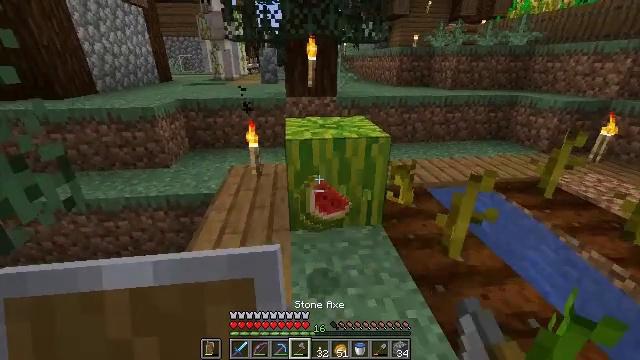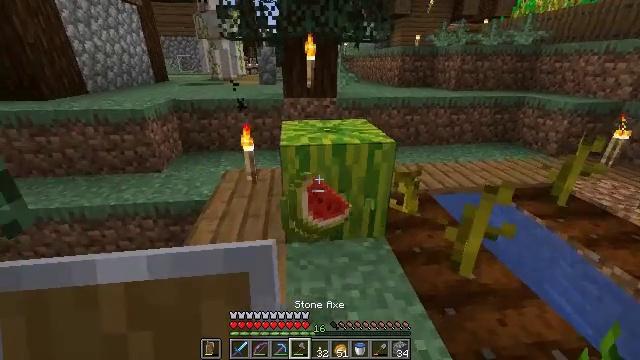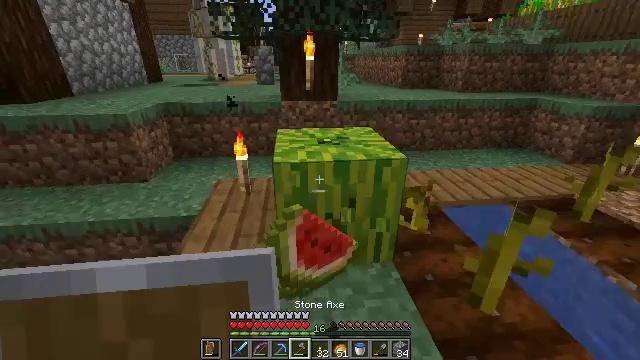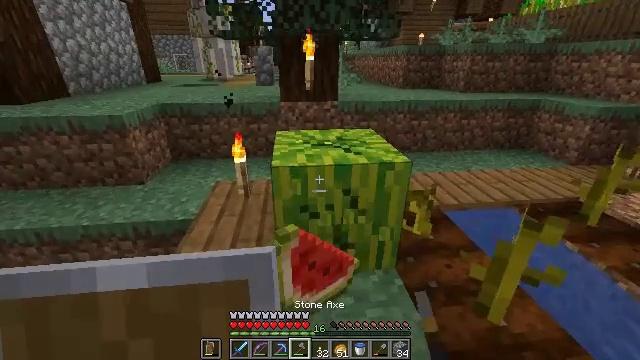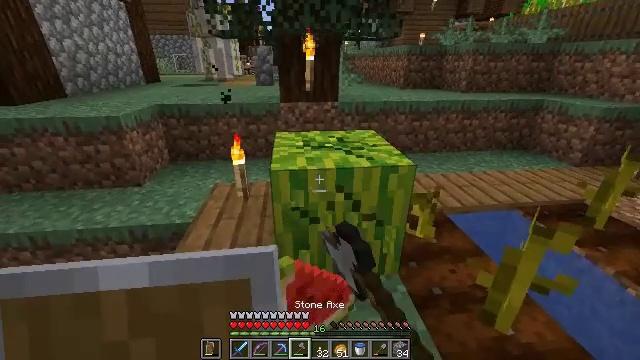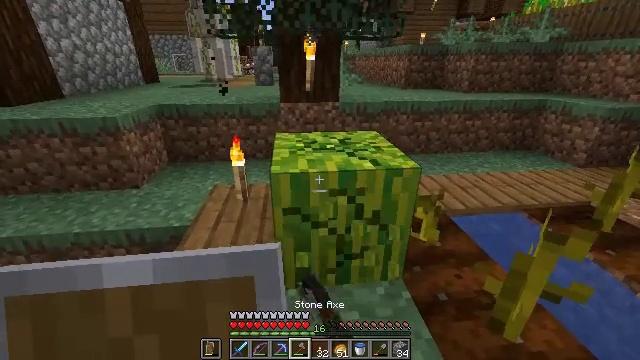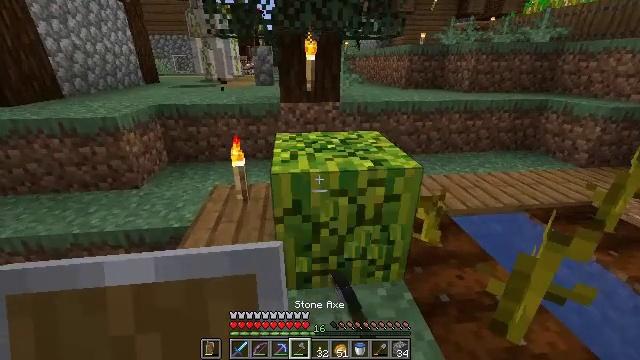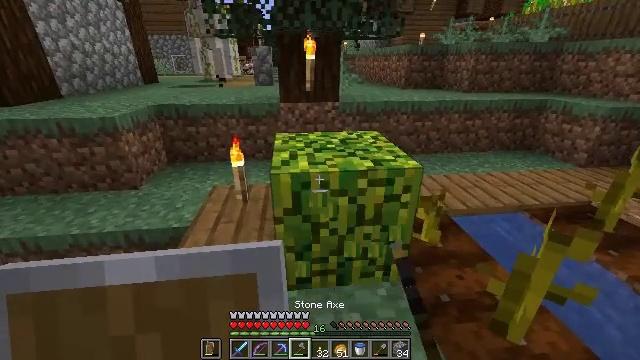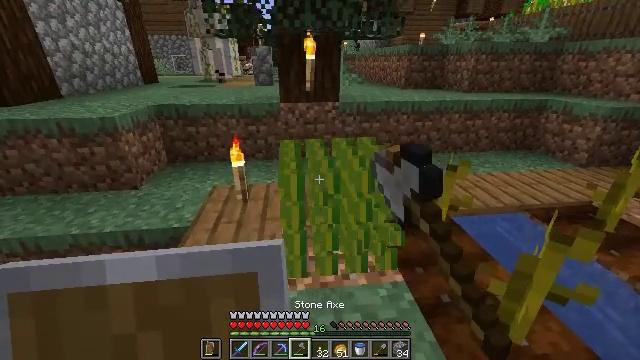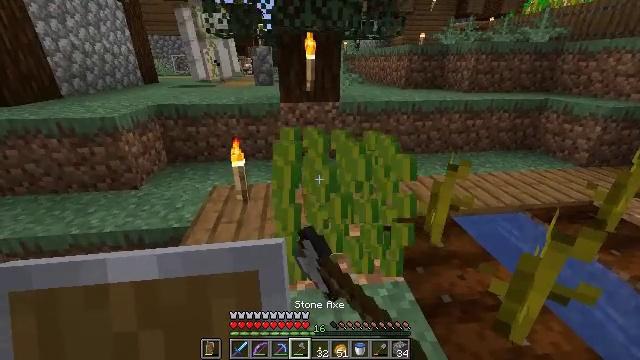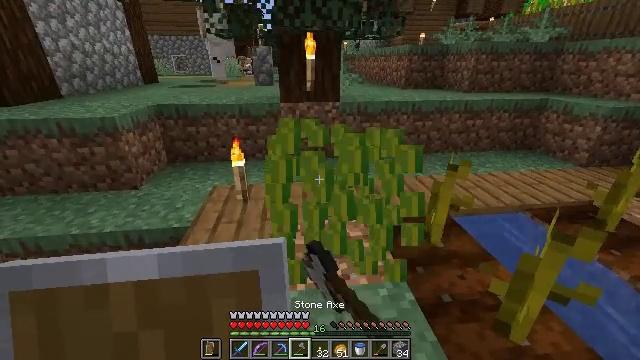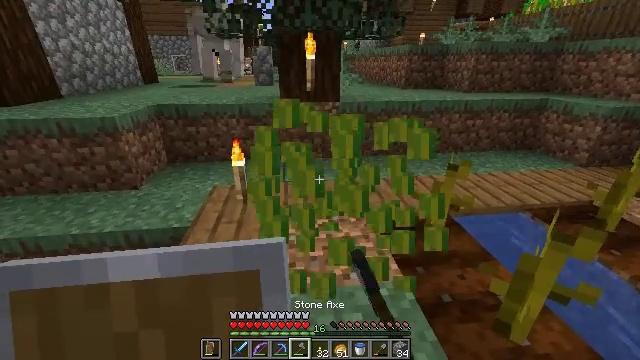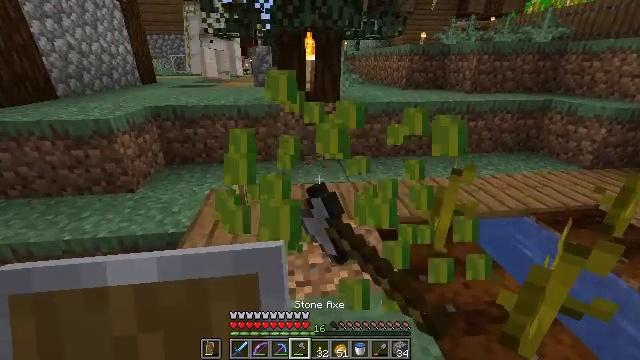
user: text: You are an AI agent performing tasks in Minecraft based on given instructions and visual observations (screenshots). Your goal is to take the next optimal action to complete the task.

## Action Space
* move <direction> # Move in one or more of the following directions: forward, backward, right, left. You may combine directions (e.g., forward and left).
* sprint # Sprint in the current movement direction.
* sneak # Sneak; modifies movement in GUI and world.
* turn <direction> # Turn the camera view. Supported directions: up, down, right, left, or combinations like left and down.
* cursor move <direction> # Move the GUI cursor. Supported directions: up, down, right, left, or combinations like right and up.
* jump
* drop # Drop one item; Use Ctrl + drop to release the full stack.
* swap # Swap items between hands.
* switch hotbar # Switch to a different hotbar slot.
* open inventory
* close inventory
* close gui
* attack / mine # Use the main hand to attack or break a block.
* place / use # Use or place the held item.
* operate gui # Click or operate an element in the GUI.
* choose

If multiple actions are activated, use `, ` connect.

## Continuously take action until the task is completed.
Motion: motion action
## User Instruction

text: Attack the melon to collect it.
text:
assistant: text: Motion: move forward, attack / mine
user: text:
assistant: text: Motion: move forward, attack / mine
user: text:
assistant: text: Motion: attack / mine
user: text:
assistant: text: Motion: attack / mine
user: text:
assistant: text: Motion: attack / mine
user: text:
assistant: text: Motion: attack / mine
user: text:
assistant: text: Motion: attack / mine
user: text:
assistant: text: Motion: attack / mine
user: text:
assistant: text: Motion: attack / mine
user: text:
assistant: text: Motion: attack / mine
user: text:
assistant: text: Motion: attack / mine
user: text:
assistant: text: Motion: move forward, attack / mine
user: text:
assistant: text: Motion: no_op